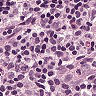
Metastatic tissue present: no